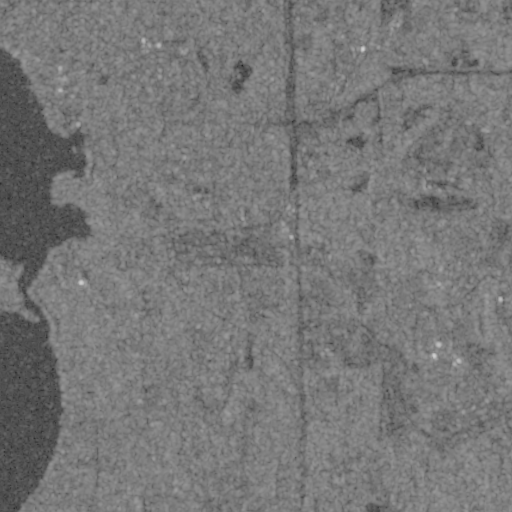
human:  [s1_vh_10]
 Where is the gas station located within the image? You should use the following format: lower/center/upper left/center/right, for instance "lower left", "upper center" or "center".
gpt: The gas station is located in the upper left of the image.
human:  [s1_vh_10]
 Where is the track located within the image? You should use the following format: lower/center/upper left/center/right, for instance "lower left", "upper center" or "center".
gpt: The track is located in the upper center of the image.
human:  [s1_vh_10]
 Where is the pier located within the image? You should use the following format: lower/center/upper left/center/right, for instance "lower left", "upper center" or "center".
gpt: The pier is located in the upper left of the image.
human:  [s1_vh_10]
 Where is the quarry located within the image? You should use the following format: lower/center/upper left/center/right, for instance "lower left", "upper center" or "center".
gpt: There is no quarry in the image.

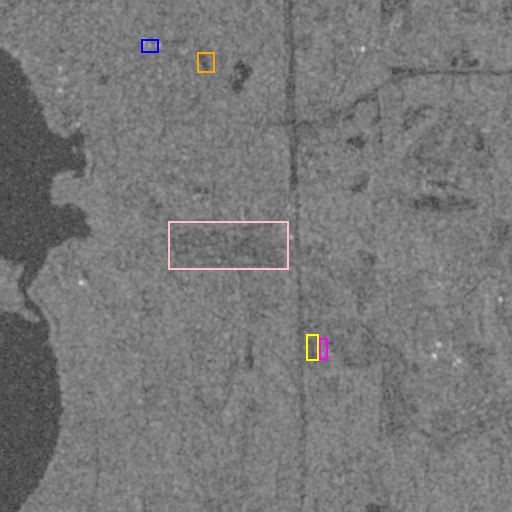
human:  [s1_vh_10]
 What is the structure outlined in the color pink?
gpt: The structure outlined in pink is a park.
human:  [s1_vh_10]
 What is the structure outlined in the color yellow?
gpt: The structure outlined in yellow is a parking lot.
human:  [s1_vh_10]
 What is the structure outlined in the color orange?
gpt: The structure outlined in orange is a track.
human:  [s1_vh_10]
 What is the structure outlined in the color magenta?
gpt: The structure outlined in magenta is a building.
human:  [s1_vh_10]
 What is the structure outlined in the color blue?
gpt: The structure outlined in blue is a building.
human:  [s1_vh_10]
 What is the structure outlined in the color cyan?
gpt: There is no cyan outline.